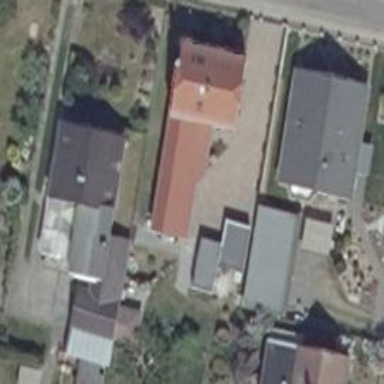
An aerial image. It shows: Simple and straightforward house.